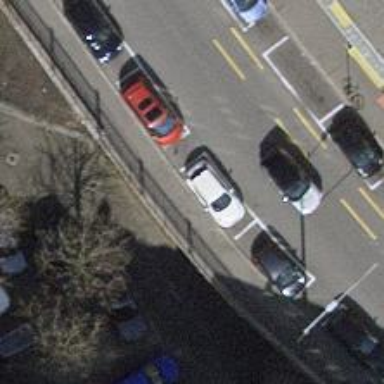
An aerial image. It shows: Street-side parking area with asphalt surface.